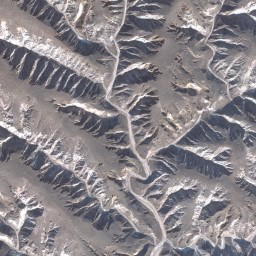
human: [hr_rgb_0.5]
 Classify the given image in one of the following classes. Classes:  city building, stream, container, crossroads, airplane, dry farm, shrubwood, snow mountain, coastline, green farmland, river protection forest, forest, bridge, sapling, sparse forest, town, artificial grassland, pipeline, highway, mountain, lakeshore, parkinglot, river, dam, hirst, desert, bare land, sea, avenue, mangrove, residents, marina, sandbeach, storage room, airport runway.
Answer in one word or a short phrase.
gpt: mountain